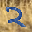
Label: 2